Question: I am making a site which allows users to sign up and record their daily activities in a table. Their activities will be stored in a MySQL database, and will be displayed using jQuery/PHP.
Here is an example picture of the type of data being stored
The problem is, I have no idea how to properly store this type of information.
I was originally going to create a table for each user called '$userid . "_activies"' or something along those lines, with the columns 'id, user_id, type, location, duration, date'. Then to read the data, I would simply check for what date they want and load all of the activities that match that date. This works fine, but I can't figure out how to update existing entries properly.
For example: In the picture above, if you wanted to change the duration of the "Kitchen" row, how would you go about detecting if it already exists in the database? You can't simply check for a row containing 'cleaning' and 'kitchen' on 11/18/2012 then overwrite it, because Kitchen could appear multiple times in the cleaning section (say they cleaned the Kitchen a second time after going to the Bathroom).
I originally thought about making each '<tr>' have an id equal to the 'id' field for the data that it loaded, then when it comes time to save the data, check if the row 'id' already exists and overwrite it. This seems like a poor workaround for my issue.
I'd like to be able to just completely clear the original data for the entire day and rewrite it with whatever the table contains when they hit save. Would it be reasonable to just delete every row in the table that matches the date of the table, then write new information? Or is there a better way to store this information. For example, should I create a new table for each day for each user? That seems like a lot of tables...
I'm stumped, can anyone share any ideas on ways to set up the database?
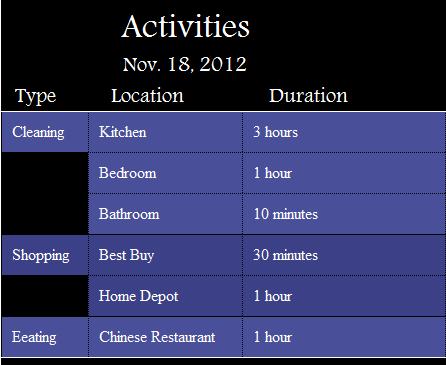
Answer: I am a big believer in keeping your data in logical chunks. Never be afraid of using more tables if it means keeping everything logical. Based just on what you said I would have at least the following tables:
User ( user_id, user_name, password, email, ...)
Location( location_id, location_Name, ...)
Durations ( duration_id, duration_length(increment in 5, 10 or 15 minutes chunks from what would be the smallest duration to what would be the largest))
Activity( activity_id, activity_name, activity_description, activity_user(user_id), activity_date, activity_location(location_id), activity_duration(duration_id)...)
Again, that is based on the elements described in your question. This way, everything would be stored in Activity, and you would obviously want to index activity_user. You would simply add activities into Activity as they are entered, and display them based on activity_user and activity_date. Hope this helps.
ETA: I realized that I didn't answer your final questions. As I said, you would enter fresh activities into Activity, and, if you wanted a situation where you only maintain the most current records for a given user you simply delete all activities for user_id where activity_date is not the most recent date. It's tough to give sample code because I'm not sure what you mean exactly. I hope that I at least conveyed the basics properly.